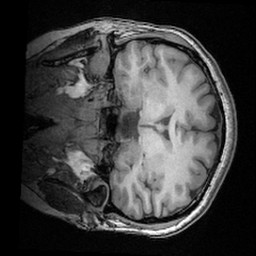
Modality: T1w
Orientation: coronal
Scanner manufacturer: ge
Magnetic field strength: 3 T
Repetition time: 0.008368 s
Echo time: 0.00326 s